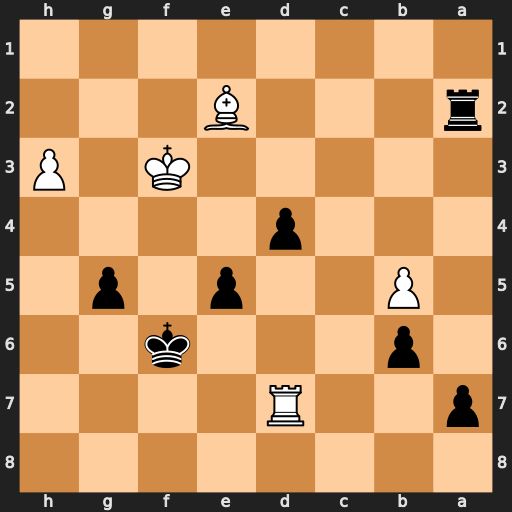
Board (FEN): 8/p2R4/1p3k2/1P2p1p1/3p4/5K1P/r3B3/8
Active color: b
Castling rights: -
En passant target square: -
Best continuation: e4+ Kxe4 Rxe2+